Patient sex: M
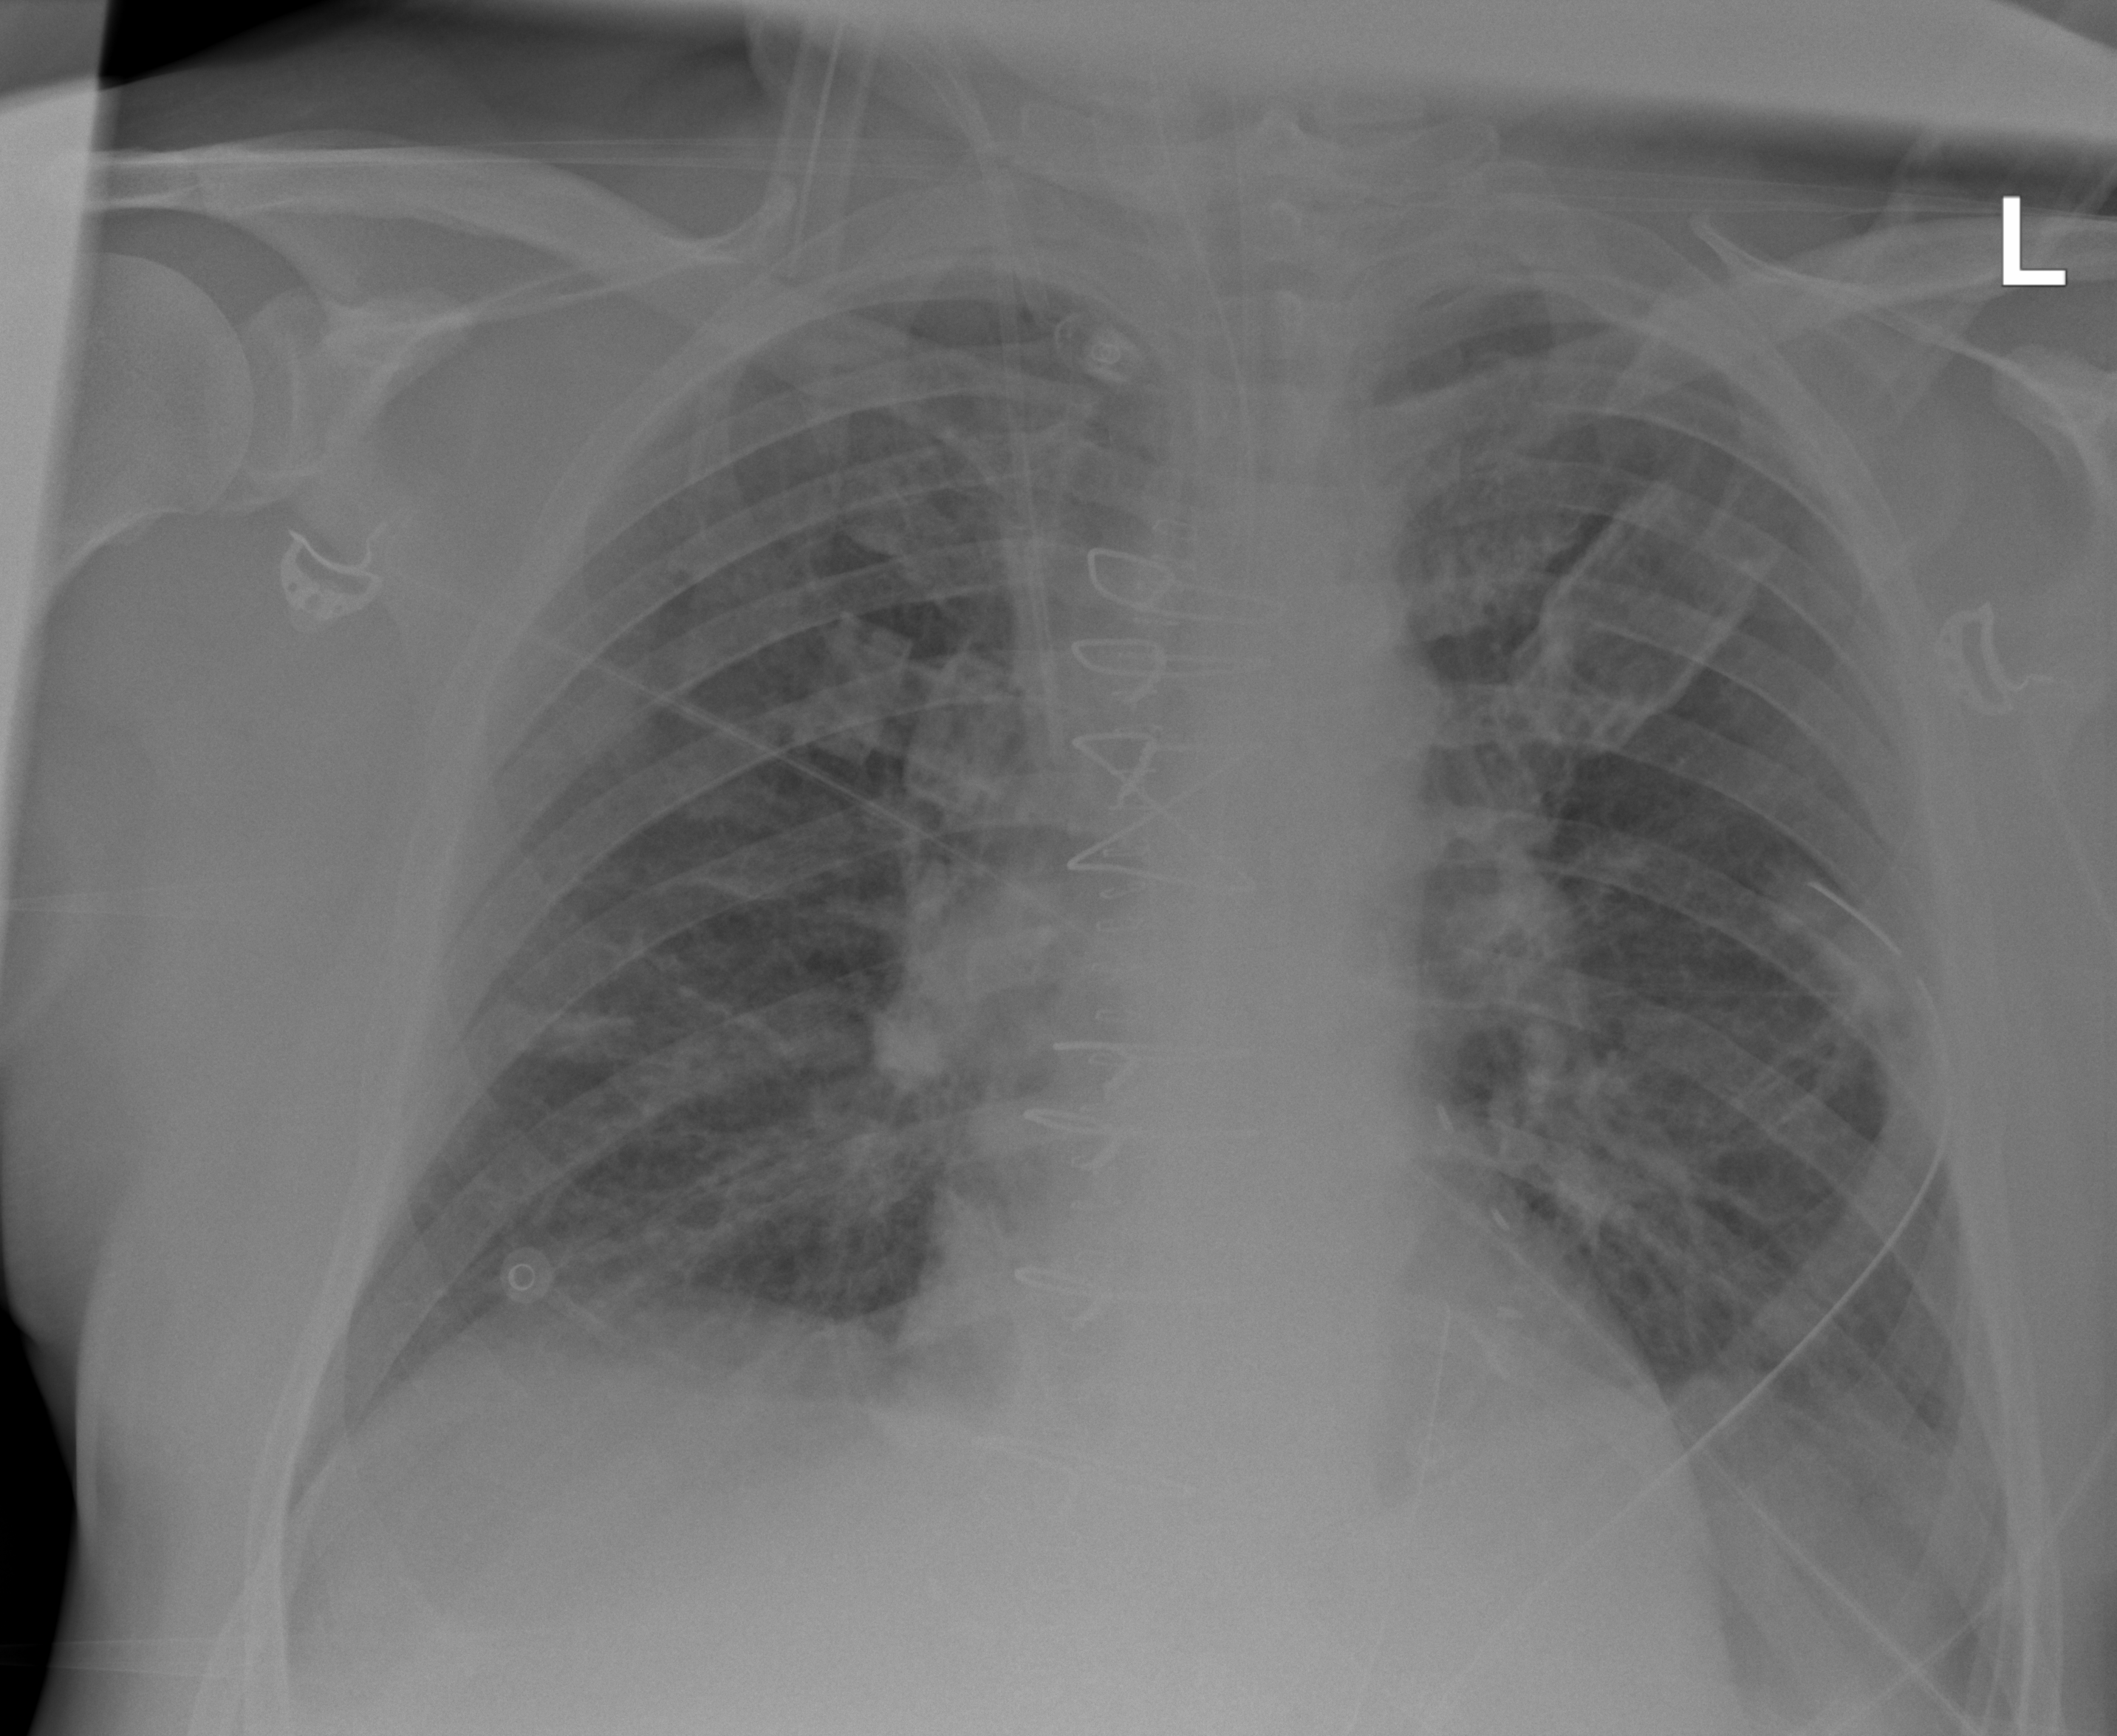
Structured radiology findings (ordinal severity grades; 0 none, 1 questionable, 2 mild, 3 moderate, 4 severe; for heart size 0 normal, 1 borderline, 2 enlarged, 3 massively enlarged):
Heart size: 0
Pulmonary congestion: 1
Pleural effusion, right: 0
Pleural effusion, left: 0
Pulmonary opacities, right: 0
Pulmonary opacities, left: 0
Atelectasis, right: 0
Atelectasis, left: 2